Question: I have activated an option "Build on resource save". My typing habits is to save the code every few seconds and whenever previous build is not complete before I save again, I get a window like this:

Basically Eclipse is forcing me to wait before it will finish the previous build and start a new one. Can I somehow configure it, so that it will start new build automatically once the previous is completed and will not block my input? It is okay if it will incorporate multiple consequent saves of the code.
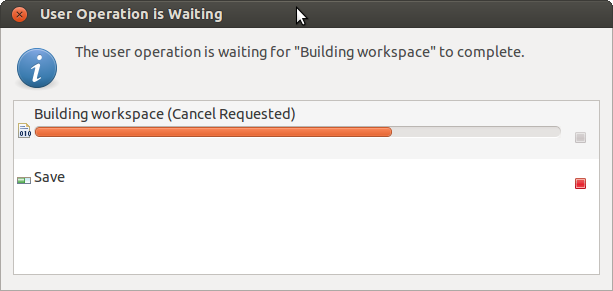
Answer: Essentially, my solution was not to build on save. As scottb mentioned in comments it is too complicated to actually decide when it is save to build and when it is not.